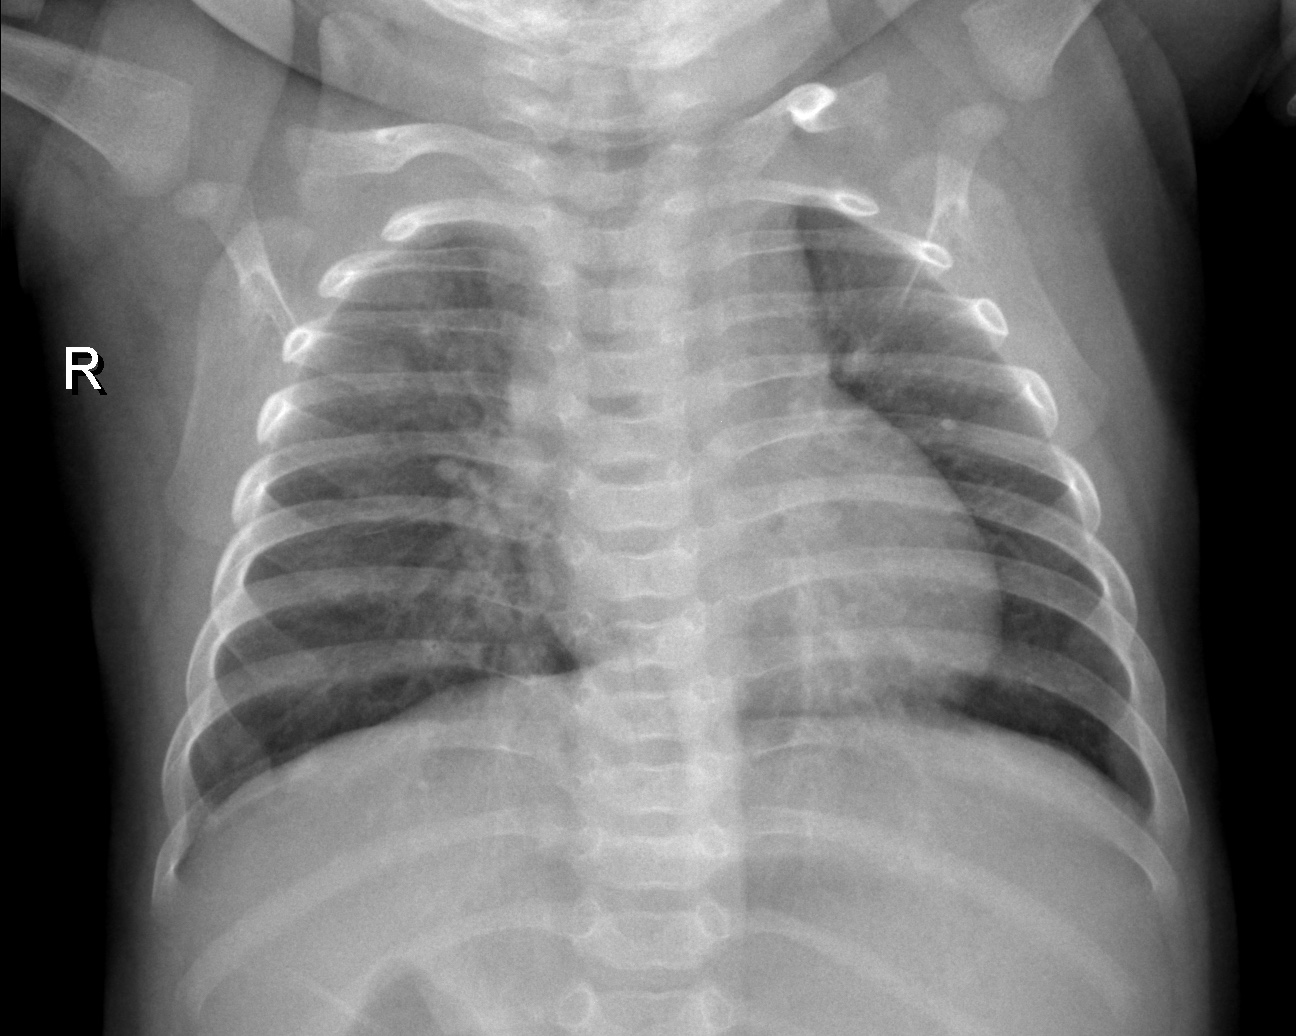
Diagnosis: NORMAL